Question: I'm currently revisiting an area of my Windows-based software and looking at changing the relationship from 1->M to M->M. As a result, I need to adjust the UI to accommodate selecting multiple related records.
There are a lot of ways to handle this that are common, but usually pretty clunky. Examples include the two-pane list of all items, and list of selected items, or a list of all records and a checkbox beside each one that applies.
In my case, there may be an awful lot (in the tens of thousands) of records that could be associated, so I'll probably need to include some kind of search mechanism.
-- I can implement something pretty easily that's functional, I'm looking to see if anyone here has come up with (or seen) any great UIs for doing this kind of thing, whether it's web based, Windows, Mac, Unix, whatever.
Images or links to them would be appreciated!
Edit: here's an example of what I'm considering:

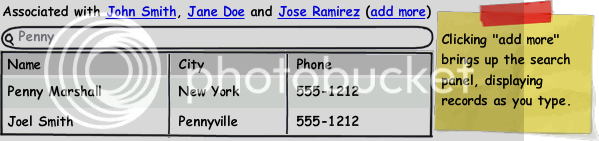
Answer: I like the way StackOverflow relates many tags with many questions:
<URL>
1. You start obviously with the record you want to associate multiple items with.
2. As you type the search displays the matches ( no need to press on "Search" )
3. The user select the desired record ( Sorting would be nice. SO uses "tag relevance". For instance typing 'a' brings Java rather than asp because Java has more questions than asp, in your case relevance may be the user name )
4. The system creates the relationship ( in memory )
5. If a number of records ( 5+ ) are filling the input field, they are moved into a semi-regid area ( not a SO problem because it only has 5 tag withing a single question, but in your case something like the "interesting tags" feature would be needed )
<URL>
Of course in an ordered manner ( using a table )
-
This approach has more efficiency by not needing to have the user press on "search" or "add other" which distracts them from what they're doing, it is being said it interrupts its train of thought.
Also, if you make the user grab the mouse to click on something while they are typing the UI is less efficient ( I think there is something called the <URL>
As you see this approach is pretty much already what you have in mind, but adding some facilities to make the user happier ( The danger would be if the user loves this approach and wants it in other parts of the system )